Interaction volume radius: 10 \u00c5
Interaction volume height: 35 \u00c5
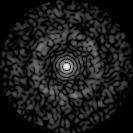
Disorder parameter: 0.8361